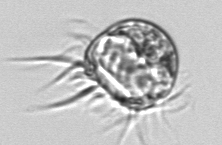
Label: Leegaardiella_ovalis